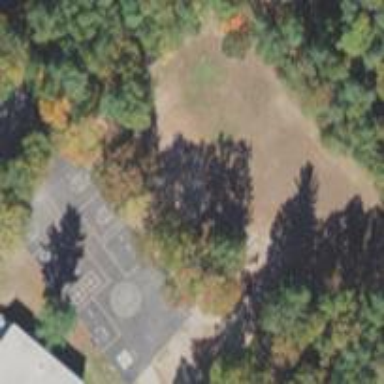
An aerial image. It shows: Schoolyard with asphalt surface.